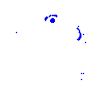
Particle: electron